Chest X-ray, PA view. Patient: 48 years old, sex F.
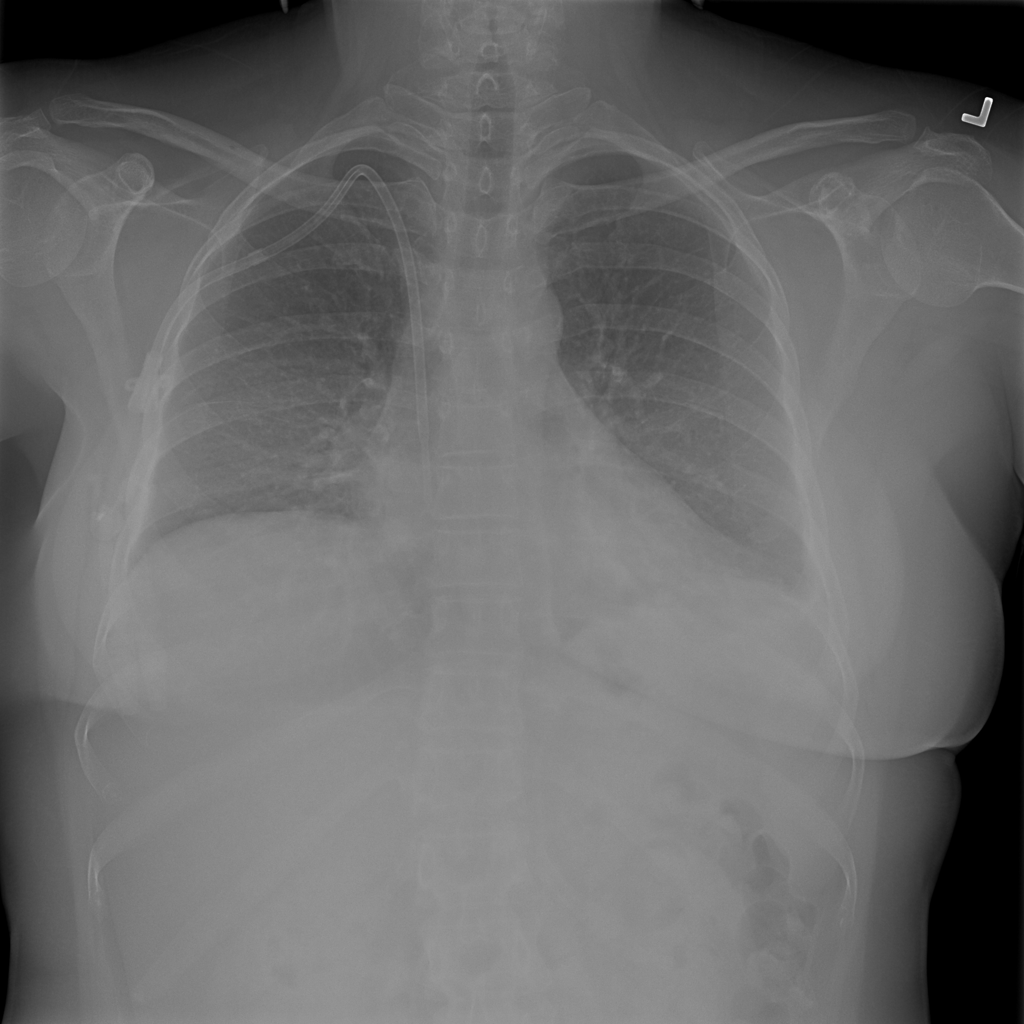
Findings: No Finding